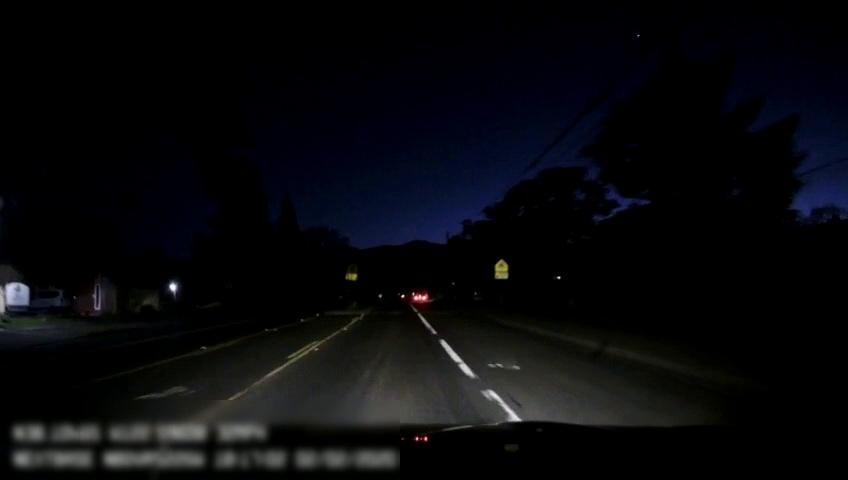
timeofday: Night
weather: Other
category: Drivable Space
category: Vehicles | SUV
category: Vehicles | Car
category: Lanes | Alternate Lane
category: Lanes | Opposite Lane
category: Lanes | Alternate Lane
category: Lanes | Opposite Lane
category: Traffic | Signs
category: Traffic | Signs